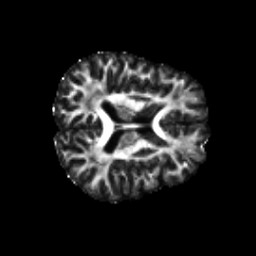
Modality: FA
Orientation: axial
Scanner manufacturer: siemens
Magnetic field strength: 3 T
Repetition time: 4.16 s
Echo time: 0.0806 s